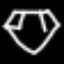
Label: diamond